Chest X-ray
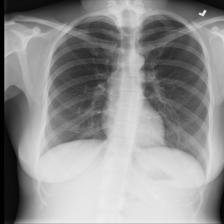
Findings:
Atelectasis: negative
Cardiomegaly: negative
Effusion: negative
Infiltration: positive
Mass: negative
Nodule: negative
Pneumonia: negative
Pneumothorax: negative
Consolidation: negative
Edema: negative
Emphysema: negative
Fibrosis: negative
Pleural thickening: negative
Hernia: negative